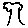
Label: tree